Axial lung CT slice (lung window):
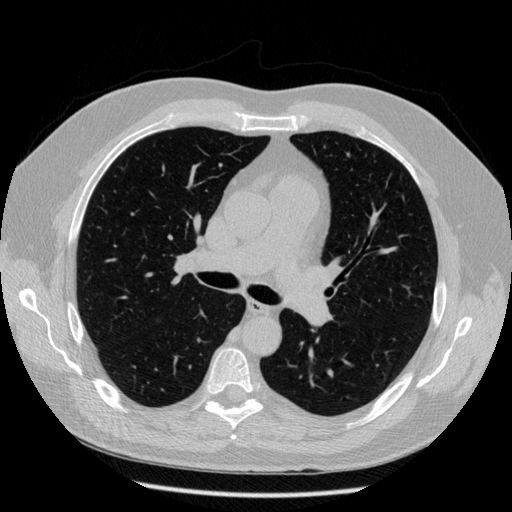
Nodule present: no